The plot is a Hilbert-envelope spectrum of a rotating bearing's acceleration signal, annotated with the bearing's characteristic defect frequencies. Determine the bearing's health state. Answer with exactly one of: normal, inner_race, outer_race, ball.
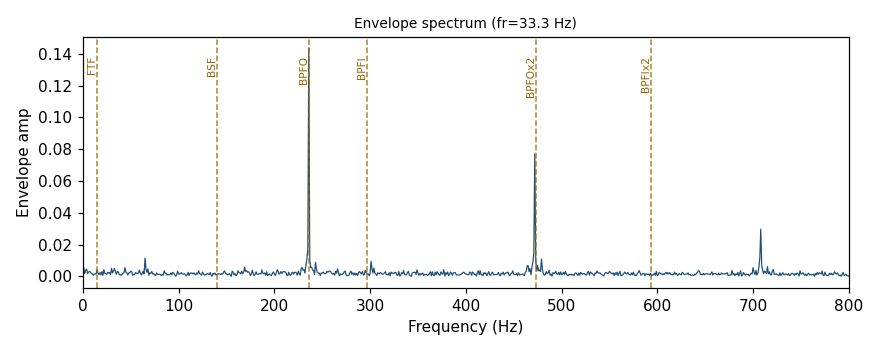
Answer: outer_race